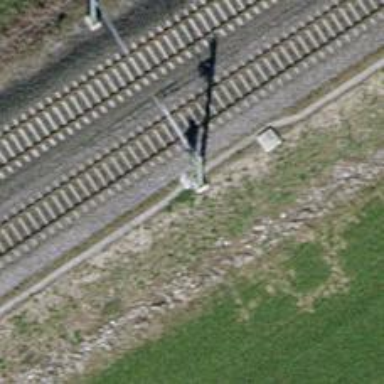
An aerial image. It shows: Catenary mast for power lines.